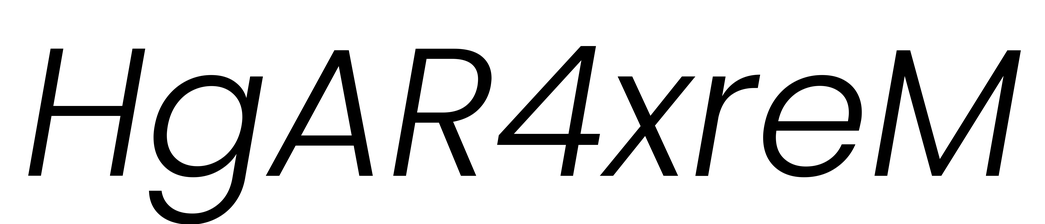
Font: Poppins-LightItalic